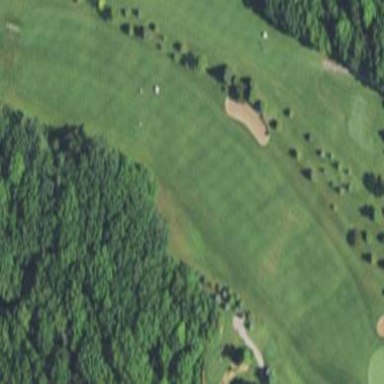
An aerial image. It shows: Grassy area designated as golf fairway.